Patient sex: M
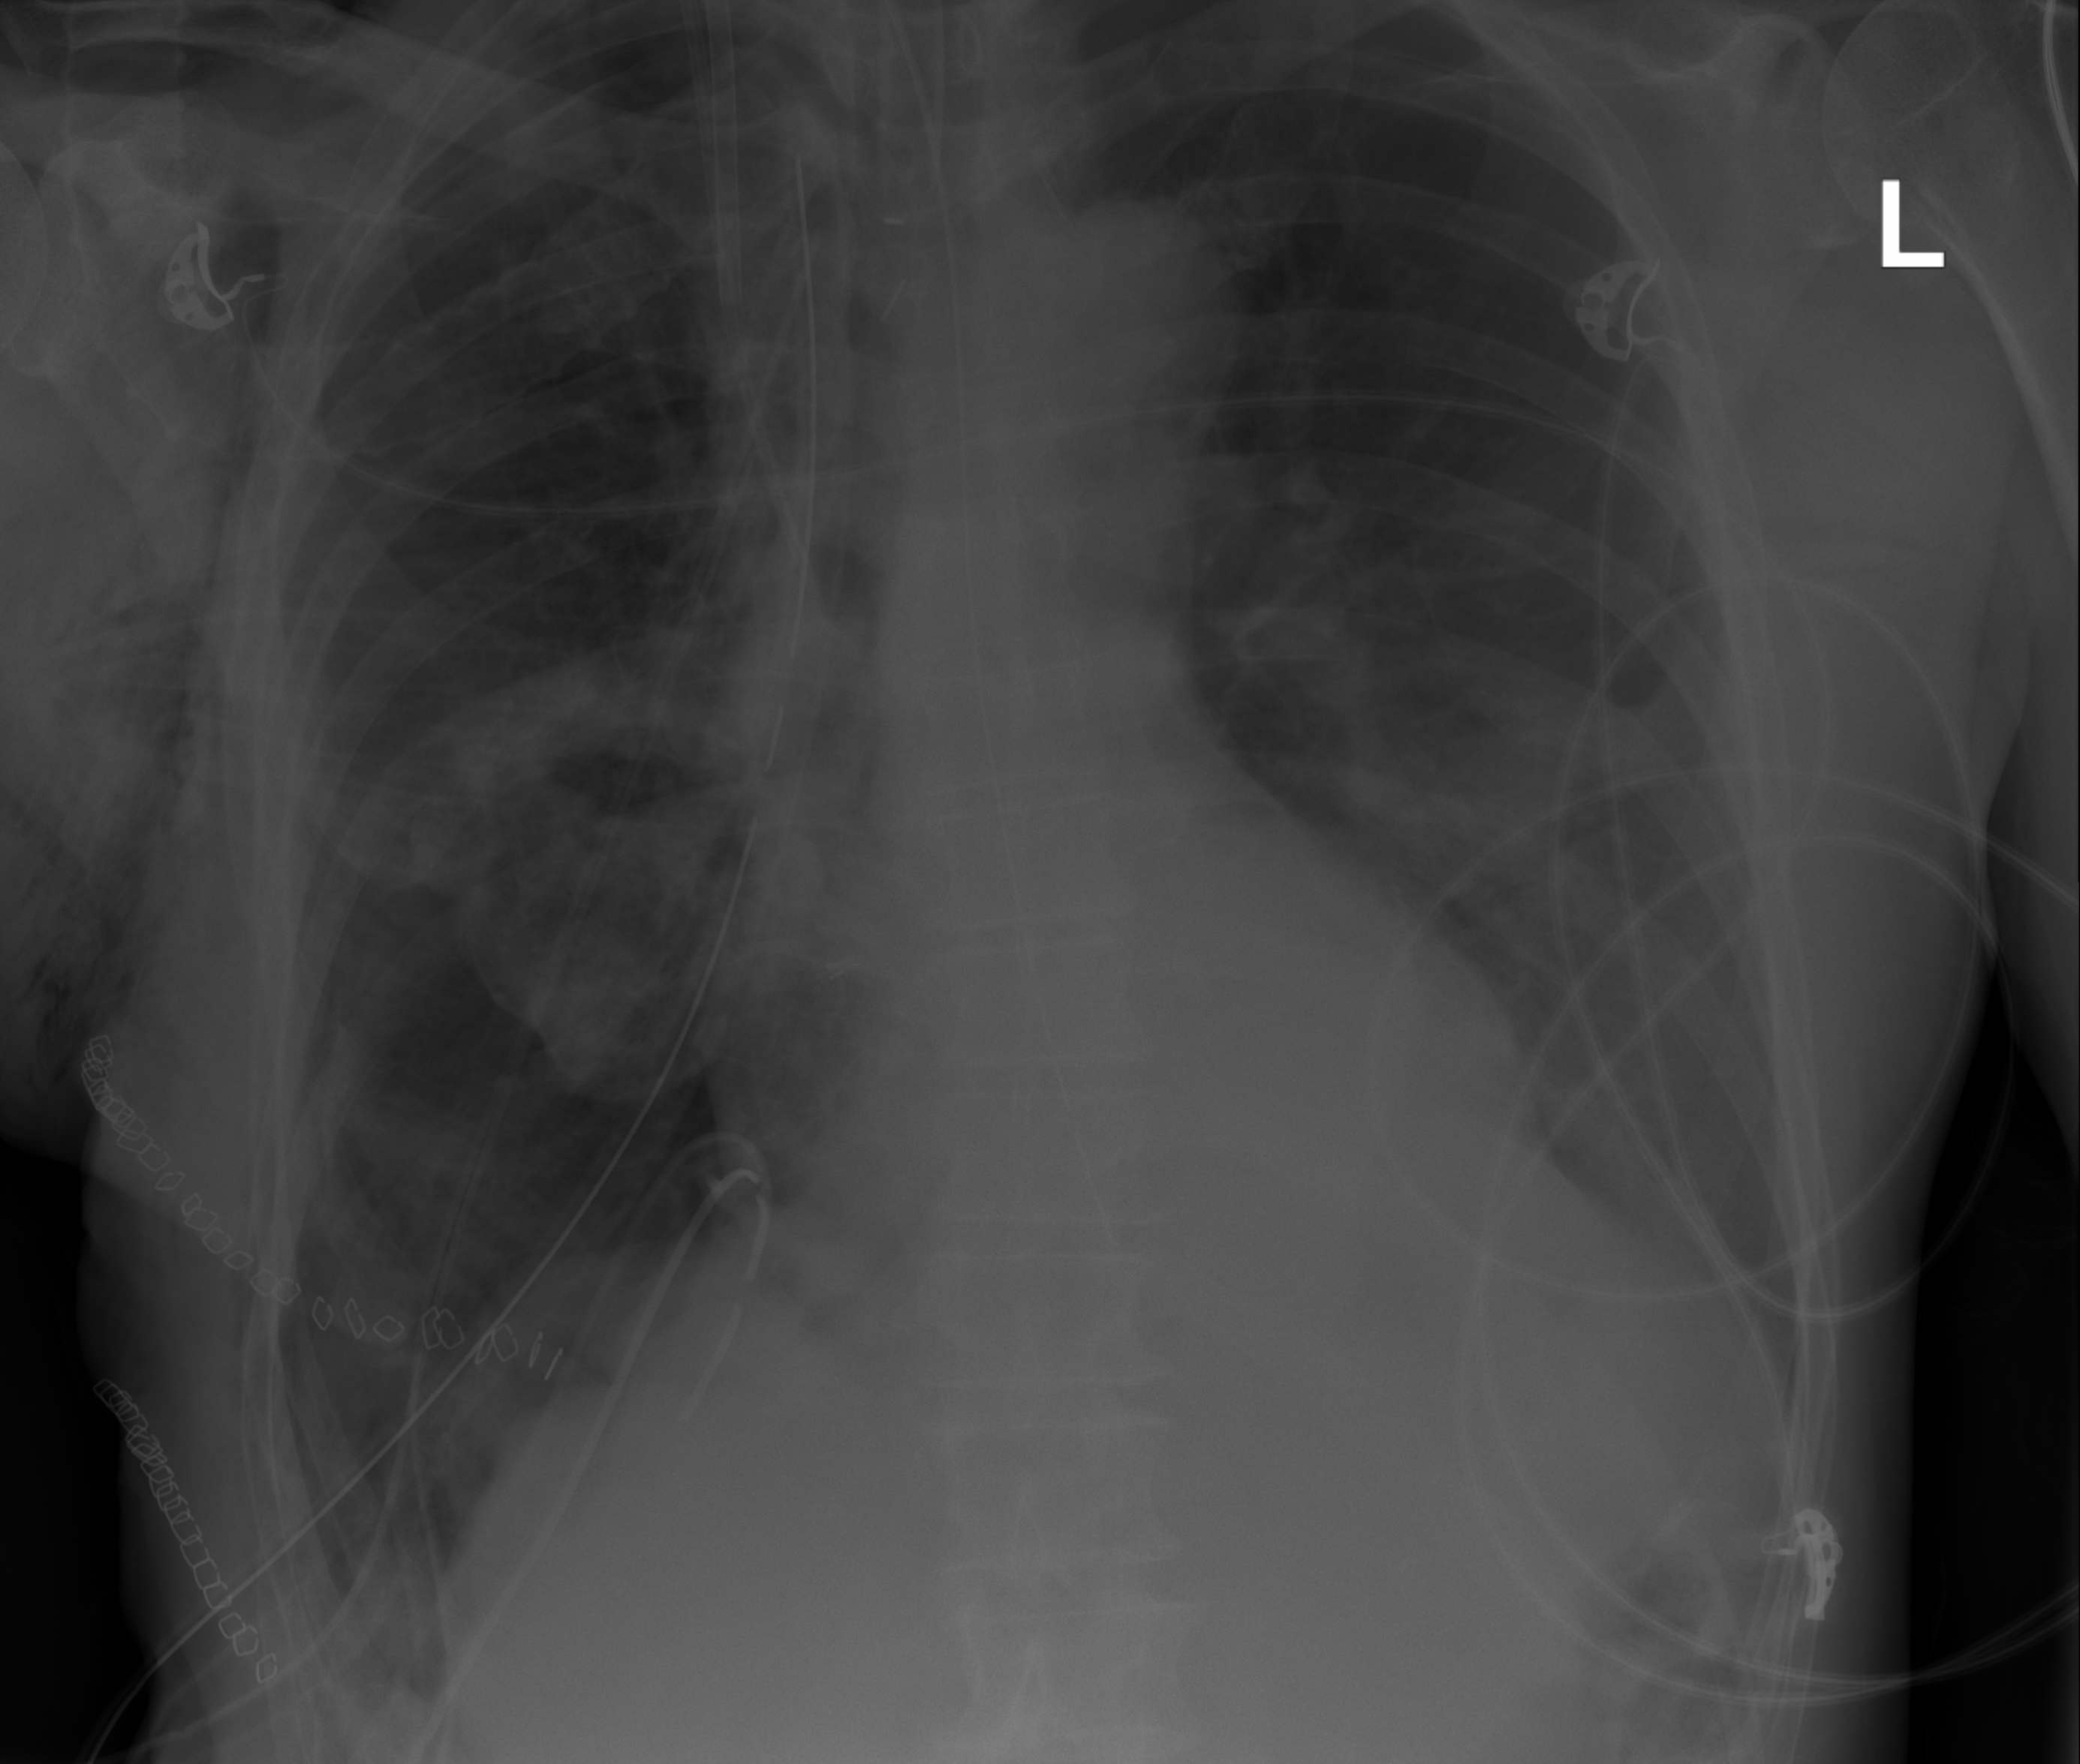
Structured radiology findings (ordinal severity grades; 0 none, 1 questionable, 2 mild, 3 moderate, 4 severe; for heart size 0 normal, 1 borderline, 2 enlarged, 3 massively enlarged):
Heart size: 0
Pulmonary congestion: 0
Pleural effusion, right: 2
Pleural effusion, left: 2
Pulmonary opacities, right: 0
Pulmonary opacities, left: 0
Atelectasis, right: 3
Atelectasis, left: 0